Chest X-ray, AP view. Patient: 50 years old, sex F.
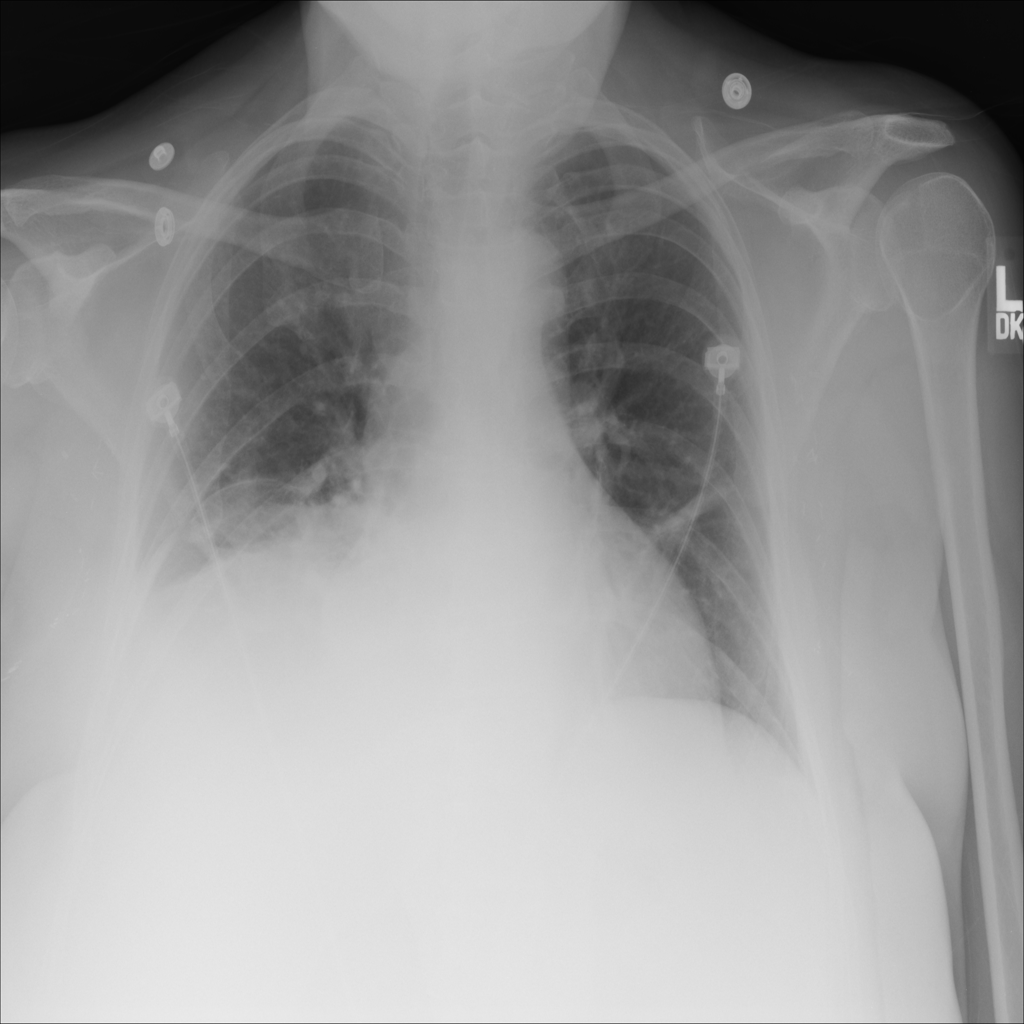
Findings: Atelectasis, Effusion